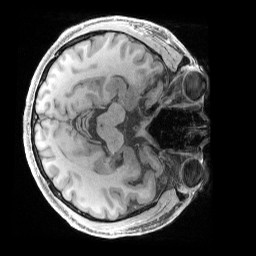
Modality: T1w
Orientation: axial
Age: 34
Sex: male
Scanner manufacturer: siemens
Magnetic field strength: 3 T
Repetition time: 2.4 s
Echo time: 0.00241 s